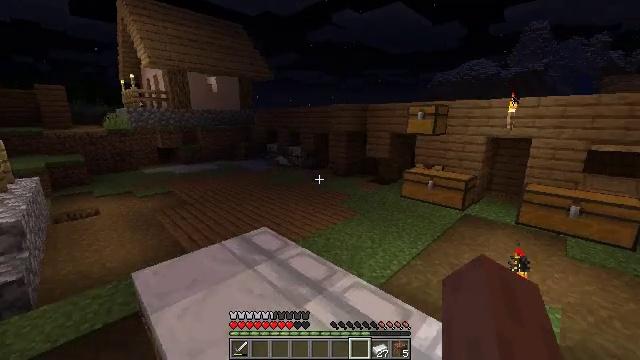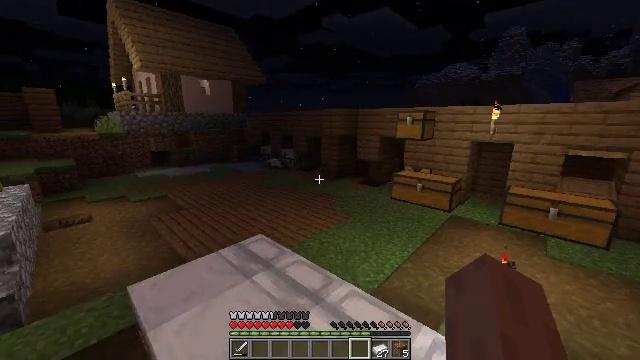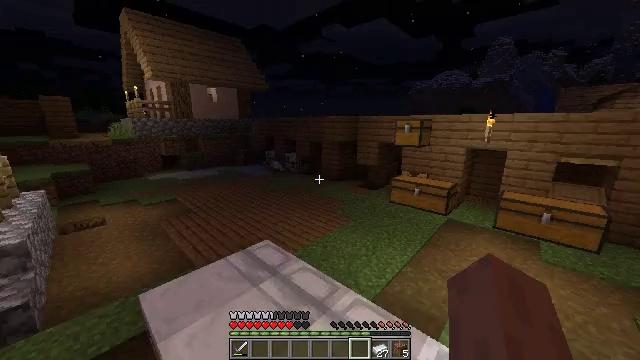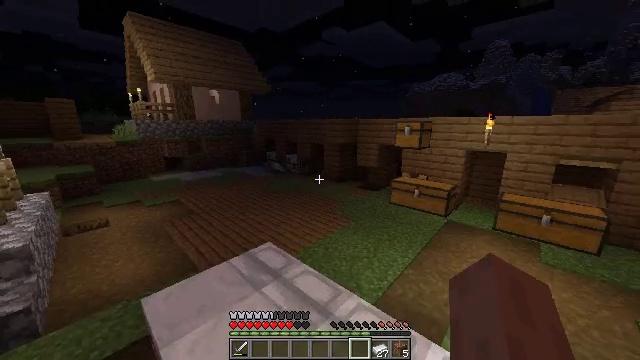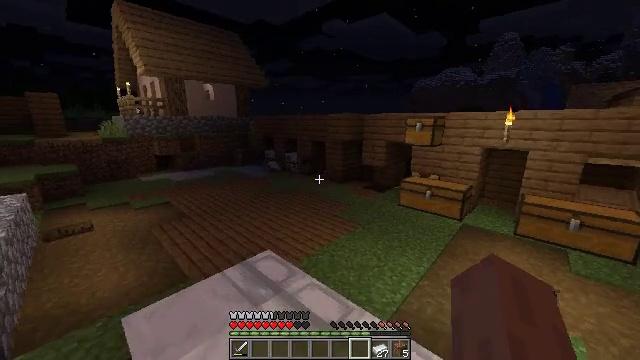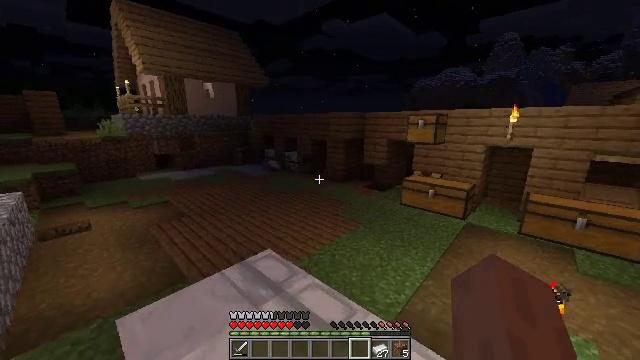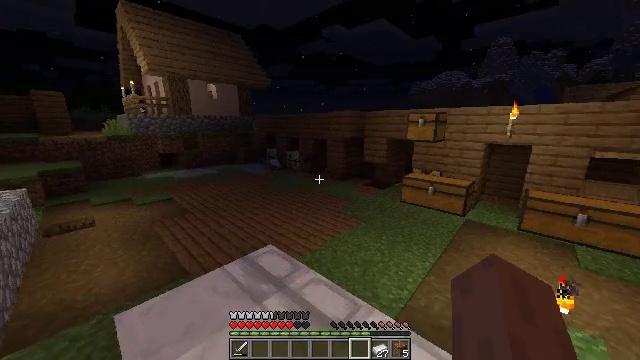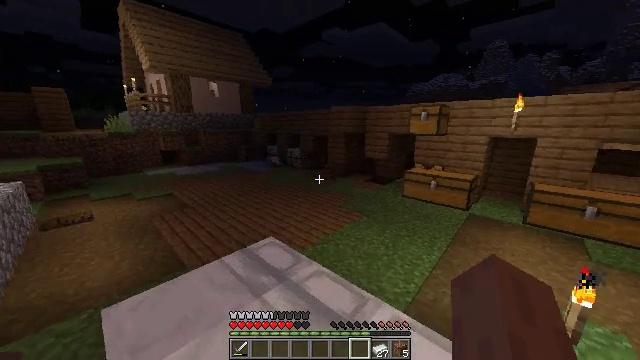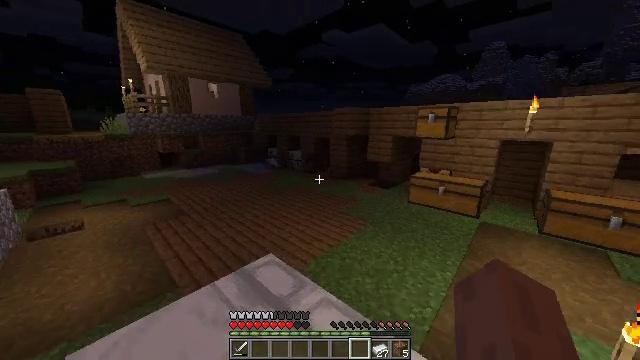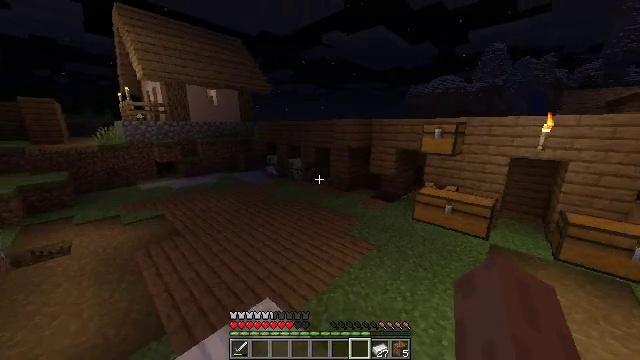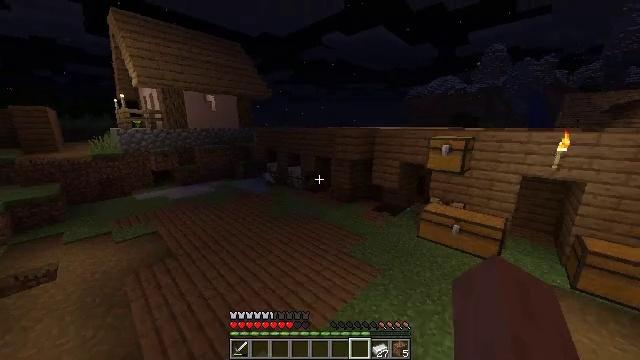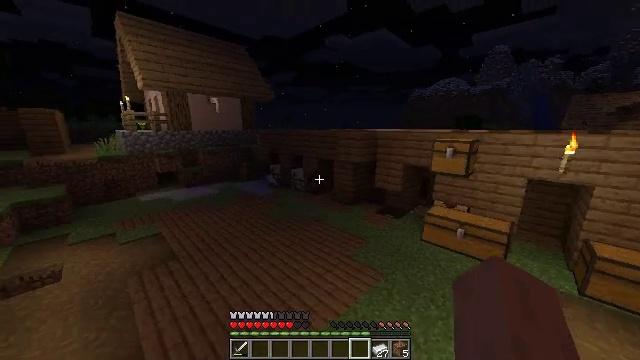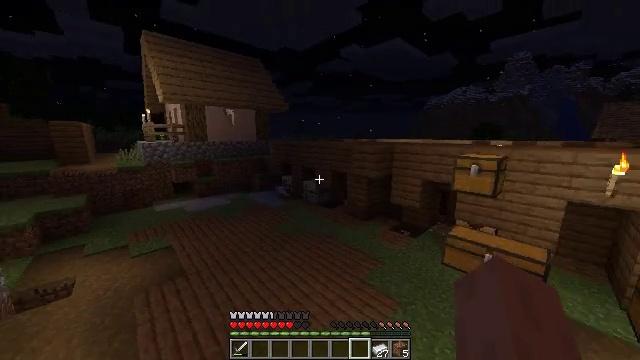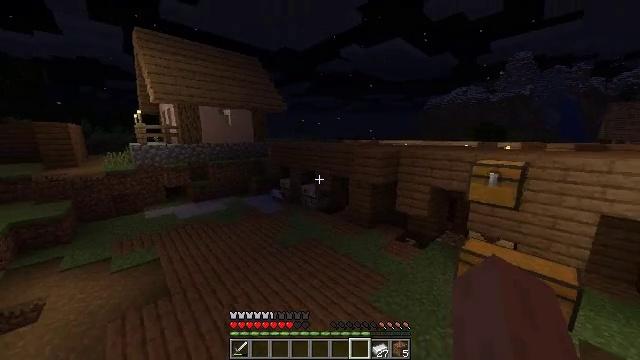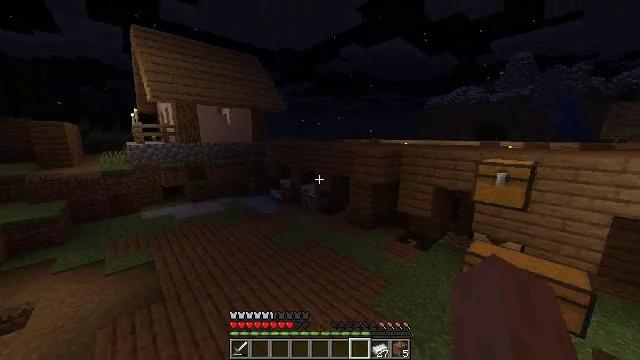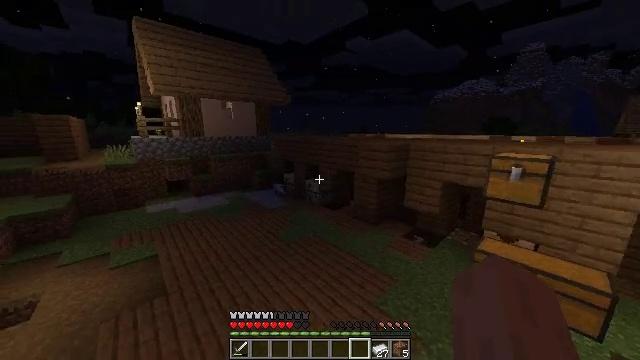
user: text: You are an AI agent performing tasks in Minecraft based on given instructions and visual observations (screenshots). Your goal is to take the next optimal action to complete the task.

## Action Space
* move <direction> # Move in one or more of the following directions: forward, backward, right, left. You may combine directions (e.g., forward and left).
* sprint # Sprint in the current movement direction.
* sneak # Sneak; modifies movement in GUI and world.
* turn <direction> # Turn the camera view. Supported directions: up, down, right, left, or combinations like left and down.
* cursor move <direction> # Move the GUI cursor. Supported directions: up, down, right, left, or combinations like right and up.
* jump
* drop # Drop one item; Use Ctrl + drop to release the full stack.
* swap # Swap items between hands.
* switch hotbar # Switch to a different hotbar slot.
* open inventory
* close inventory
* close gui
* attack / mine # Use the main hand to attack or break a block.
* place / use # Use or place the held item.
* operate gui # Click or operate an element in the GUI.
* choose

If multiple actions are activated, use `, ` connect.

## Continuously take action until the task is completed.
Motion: motion action
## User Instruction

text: Mine the iron trapdoor.
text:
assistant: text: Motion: move forward, sprint, turn right, jump
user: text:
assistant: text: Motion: move forward, sprint, jump
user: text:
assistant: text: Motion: move forward, sprint, jump
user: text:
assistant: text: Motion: move forward, sprint, jump
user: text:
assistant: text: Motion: move forward, sprint, jump
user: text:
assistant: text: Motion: move forward, sprint, jump
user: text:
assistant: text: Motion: move forward, sprint, jump
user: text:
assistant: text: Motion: move forward, sprint, jump
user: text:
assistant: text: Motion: move forward, sprint, jump
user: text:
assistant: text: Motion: move forward, sprint, jump
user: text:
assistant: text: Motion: move forward, sprint, jump
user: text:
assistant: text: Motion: move forward, sprint, turn left and up, jump
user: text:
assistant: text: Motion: move forward, sprint, jump
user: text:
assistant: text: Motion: move forward, sprint, jump
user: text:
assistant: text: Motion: move forward, sprint, turn left and down, jump
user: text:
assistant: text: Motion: move forward, jump
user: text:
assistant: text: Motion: move forward, jump
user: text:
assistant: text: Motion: move forward
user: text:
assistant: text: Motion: move forward
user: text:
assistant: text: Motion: move forward
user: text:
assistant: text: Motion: move forward
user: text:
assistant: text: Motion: move forward
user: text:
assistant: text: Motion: move forward
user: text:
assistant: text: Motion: move forward
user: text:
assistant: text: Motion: move forward
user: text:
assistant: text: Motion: move forward
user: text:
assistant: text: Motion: move forward
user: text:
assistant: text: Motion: move forward
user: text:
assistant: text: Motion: move forward
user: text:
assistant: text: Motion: move forward